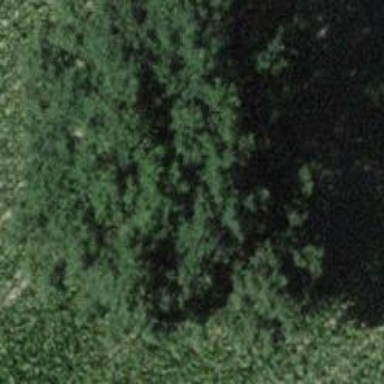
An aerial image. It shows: Single tag "natural: tree."